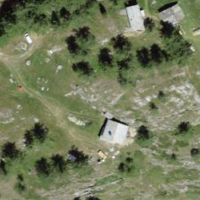
EUNIS habitat code: 26
Species observed at this site:
Vaccinium vitis-idaea